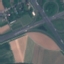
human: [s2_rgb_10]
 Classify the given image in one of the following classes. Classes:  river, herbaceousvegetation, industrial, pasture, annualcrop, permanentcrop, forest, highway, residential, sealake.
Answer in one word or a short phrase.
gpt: Highway